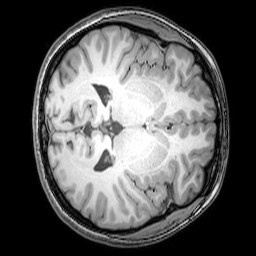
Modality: T1w
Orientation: axial
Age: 24
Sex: female
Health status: healthy
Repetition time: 0.081 s
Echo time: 0.037 s